Question: I have one table in following format.

I want data in XML format per Employee using SQL query as below
'''
<Employee>
<EmployeeID>1</EmployeeID>
<FirstName>Jon</FirstName>
<LastName>Snow</LastName>
<City>North of the wall</City>
<Age>28</Age>
<Gender>Male</Male>
</Employee>
<Employee>
<EmployeeID>2</EmployeeID>
<FirstName>Arya</FirstName>
<LastName>Stark</LastName>
<City>Winterfell</City>
<Age>14</Age>
<Gender>Female</Male>
</Employee>
'''
I have tried using query,
'''
SELECT DISTINCT EmployeeID ,(
SELECT
EmployeeID,
(SELECT PDFKey ,
Replace(Value,char(CAST(0x001A as int)),'') as Value FROM TempData EE WHERE E.EmployeeID =EE.EmployeeID FOR XML PATH(''),
TYPE, ELEMENTS)
AS Employee
FROM
TempData E WHERE o.EmployeeID =E.EmployeeID
GROUP BY EmployeeID
FOR XML AUTO, ELEMENTS
) AS XMLtag FROM TempData O
'''
But it gives data in format like,
'''
<E>
<EmployeeID>1</EmployeeID>
<Employee>
<PDFKey>FirstName</PDFKey>
<Value>Jon</Value>
<PDFKey>LastName</PDFKey>
<Value>Snow</Value>
<PDFKey>City</PDFKey>
<Value>North of the wall</Value>
<PDFKey>Age</PDFKey>
<Value>28</Value>
<PDFKey>Gender</PDFKey>
<Value>Male</Value>
</Employee>
</E>
'''
Please refer image below for expected output,
<URL>
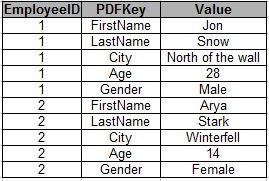
Answer: You can use PIVOT + FOR XML PATH:
'''
SELECT *
FROM Employee
PIVOT (
MAX([Value]) FOR PDFKey IN ([FirstName],[LastName],[City],[Age],[Gender])
) as u
FOR XML PATH('Employee'), TYPE
'''
Output:
'''
<Employee>
<EmployeeID>1</EmployeeID>
<FirstName>Jon</FirstName>
<LastName>Snow</LastName>
<City>North of the wall</City>
<Age>28</Age>
<Gender>Male</Gender>
</Employee>
<Employee>
<EmployeeID>2</EmployeeID>
<FirstName>Arya</FirstName>
<LastName>Stark</LastName>
<City>Winterfell</City>
<Age>14</Age>
<Gender>Female</Gender>
</Employee>
'''
After pivoting you will get table like this:
'''
EmployeeID FirstName LastName City Age Gender
1 Jon Snow North of the wall 28 Male
2 Arya Stark Winterfell 14 Female
'''
After that you add FOR XML with PATH mode
> In PATH mode, column names or column aliases are treated as XPath
expressions. These expressions indicate how the values are being
mapped to XML. Each XPath expression is a relative XPath that provides
the item type., such as the attribute, element, and scalar value, and
the name and hierarchy of the node that will be generated relative to
the row element.
Also I have added TYPE
> SQL Server support for the xml (Transact-SQL) enables you to
optionally request that the result of a FOR XML query be returned as
xml data type by specifying the TYPE directive.
'''
;WITH cte AS (
SELECT *
FROM Employee
PIVOT (
MAX([Value]) FOR PDFKey IN ([FirstName],[LastName],[City],[Age],[Gender])
) as u
)
SELECT e.EmployeeID,
(SELECT *
FROM cte
WHERE EmployeeID = e.EmployeeID
FOR XML PATH('Employee'), TYPE) as XMLData
FROM cte e
'''
Output:
'''
EmployeeID XMLData
1 <Employee><EmployeeID>1</EmployeeID><FirstName>Jon</FirstName><LastName>Snow</LastName><City>North of the wall</City><Age>28</Age><Gender>Male</Gender></Employee>
2 <Employee><EmployeeID>2</EmployeeID><FirstName>Arya</FirstName><LastName>Stark</LastName><City>Winterfell</City><Age>14</Age><Gender>Female</Gender></Employee>
'''